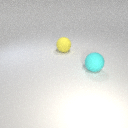
large cyan rubber sphere in front of large yellow rubber sphere